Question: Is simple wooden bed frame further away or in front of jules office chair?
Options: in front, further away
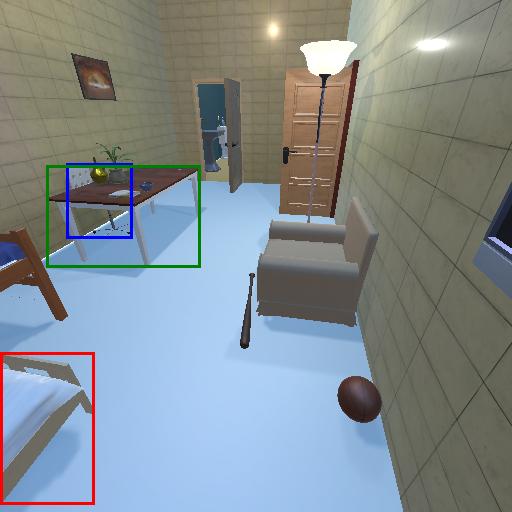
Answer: in front